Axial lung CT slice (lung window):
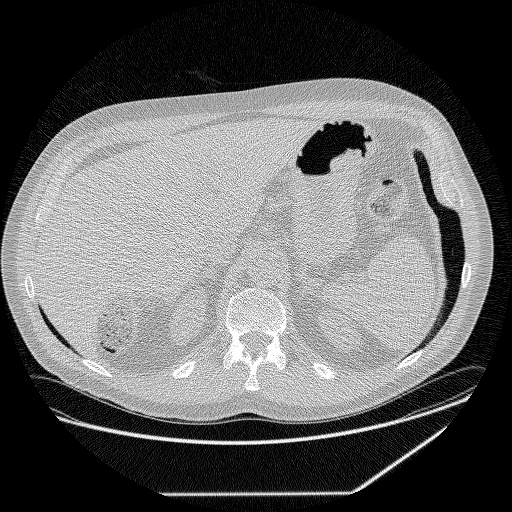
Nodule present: no